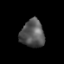
Tissue: lung
Cell type: T cells
Senescence score: 0.18
Nuclear area (px): 644
Mean DAPI intensity: 85.429